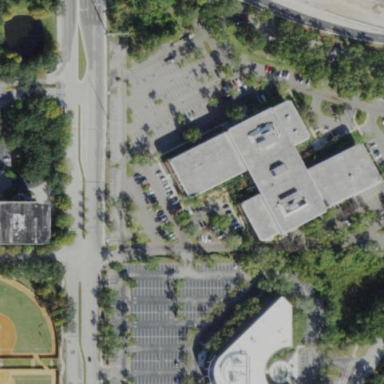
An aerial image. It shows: Office building.